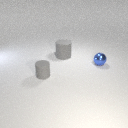
large gray rubber cylinder behind small blue metal sphere